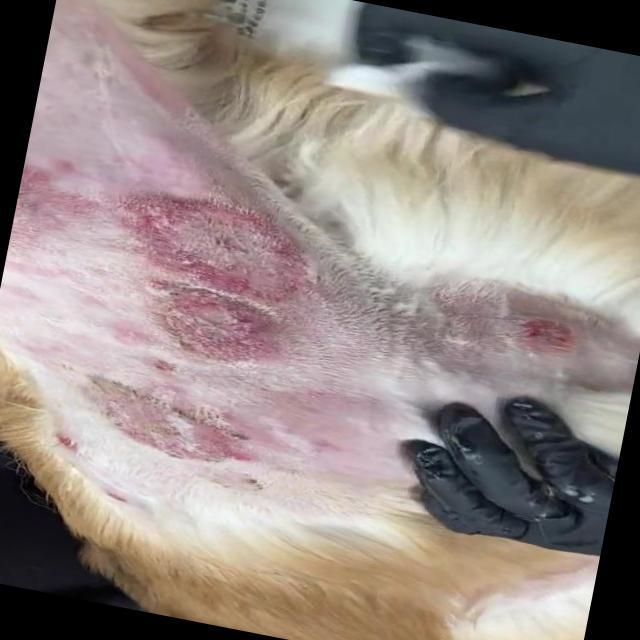
Canine dermatitis — inflammation of the skin presenting with erythema, pruritus, papules, and excoriation. May be allergic, contact, or atopic in origin.